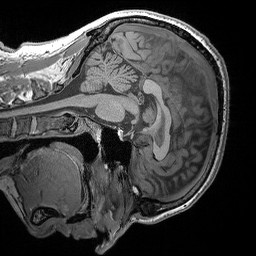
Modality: T1w
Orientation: sagittal
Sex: male
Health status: healthy
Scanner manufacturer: siemens
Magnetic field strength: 3 T
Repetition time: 2 s
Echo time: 0.00296 s